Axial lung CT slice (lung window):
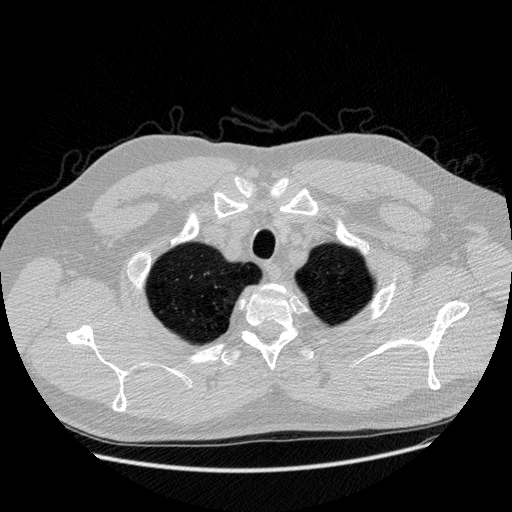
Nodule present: no